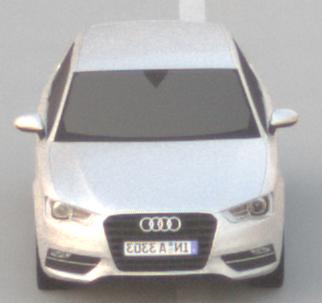
Make: Audi
Model: A3 1.2 TFSI
Detailed model: A3 (8V)
Model produced from: 2013/02
Model produced until: 2014/05
Doors: 3
Color: white
Road condition: dry road
Daytime: dawn
Contrast: low contrast